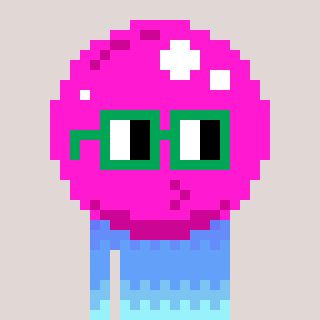
a pixel art character with square green glasses, a bubblegum-shaped head and a grayscale-colored body on a warm background